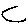
Label: moon